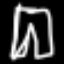
Label: pants